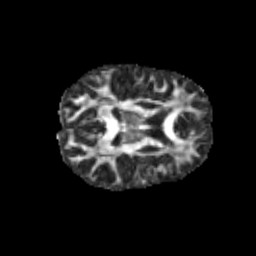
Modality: FA
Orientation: axial
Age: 12
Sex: female
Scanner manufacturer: siemens
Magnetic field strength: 3 T
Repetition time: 3.8 s
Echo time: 0.07 s